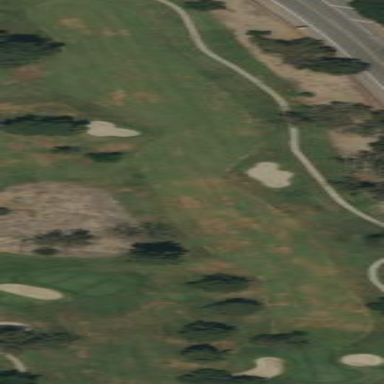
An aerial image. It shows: Beautiful golf fairway covered in lush green grass.